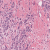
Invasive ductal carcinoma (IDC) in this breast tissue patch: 1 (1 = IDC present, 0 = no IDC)